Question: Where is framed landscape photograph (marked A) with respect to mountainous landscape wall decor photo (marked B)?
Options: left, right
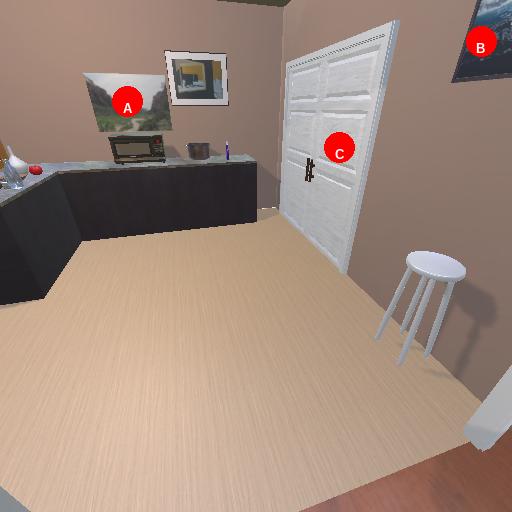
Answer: left